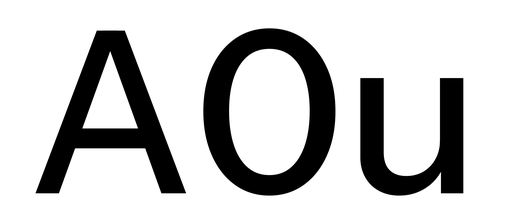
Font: InstrumentSans_Medium